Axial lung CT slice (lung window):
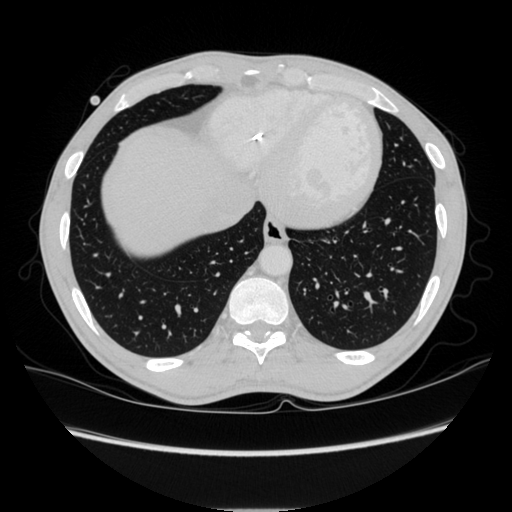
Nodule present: no